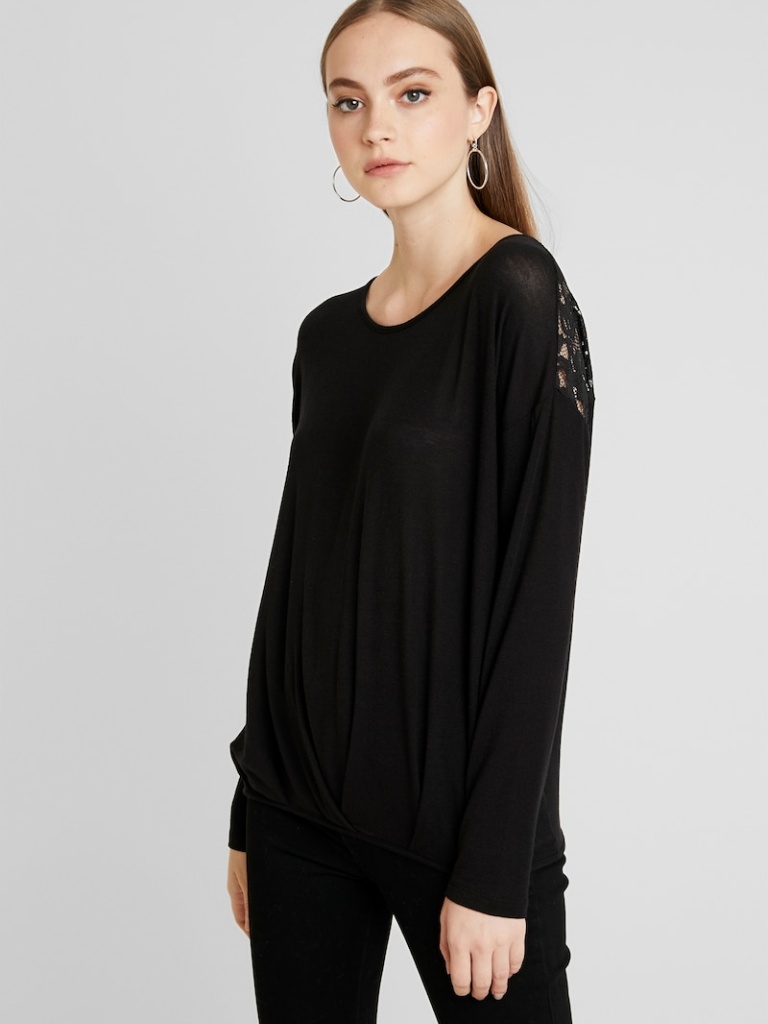
knit relaxed a long-sleeved with the sleeves down hip length Untucked crew sweater